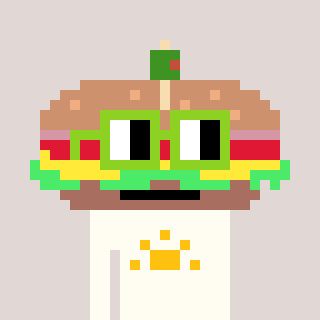
a pixel art character with square light green glasses, a sandwich-shaped head and a grayscale-colored body on a warm background